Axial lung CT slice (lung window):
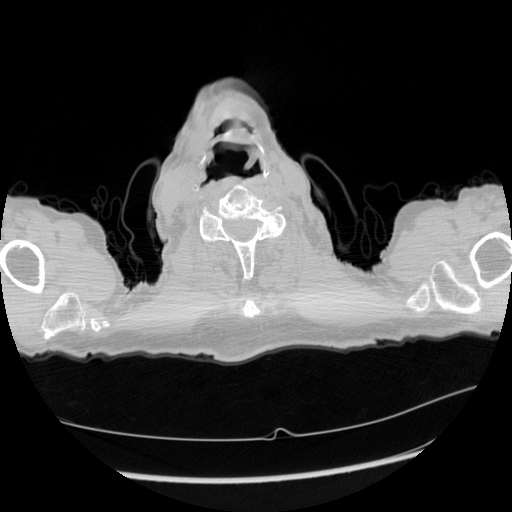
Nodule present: no